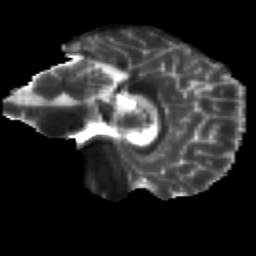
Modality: T2w
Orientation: sagittal
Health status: healthy
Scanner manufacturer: siemens
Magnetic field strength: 3 T
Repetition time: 12 s
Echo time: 0.092 s